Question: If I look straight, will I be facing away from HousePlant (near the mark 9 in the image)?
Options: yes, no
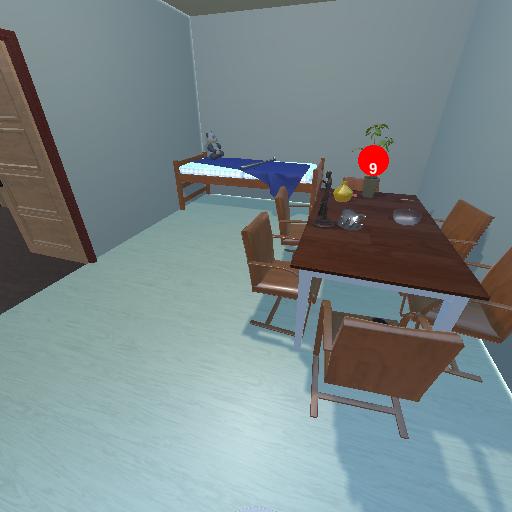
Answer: yes